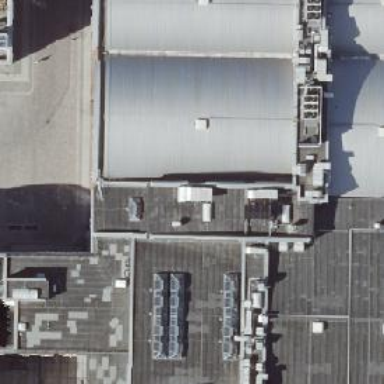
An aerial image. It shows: Commercial building.